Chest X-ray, AP view. Patient: 57 years old, sex M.
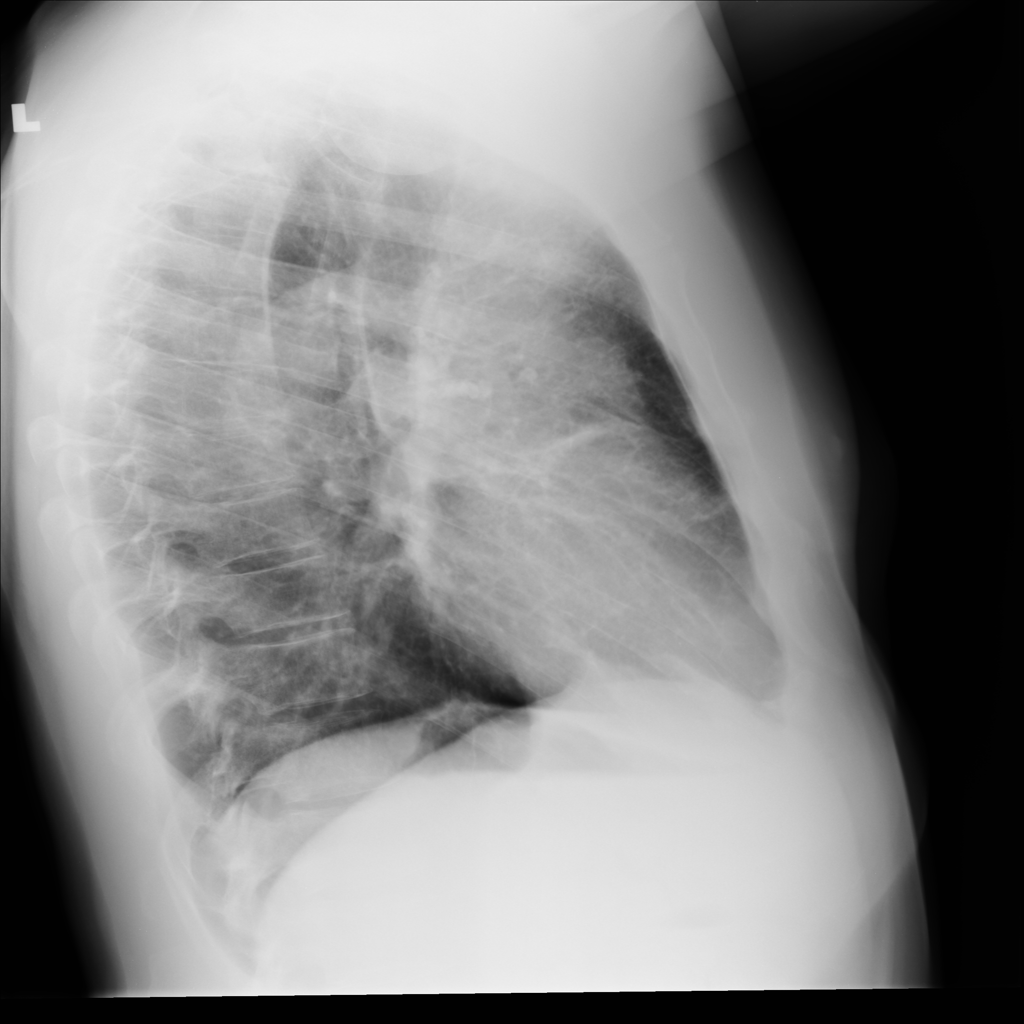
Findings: No Finding